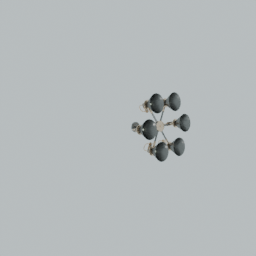
Label: lighting